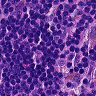
Metastatic tissue present: no